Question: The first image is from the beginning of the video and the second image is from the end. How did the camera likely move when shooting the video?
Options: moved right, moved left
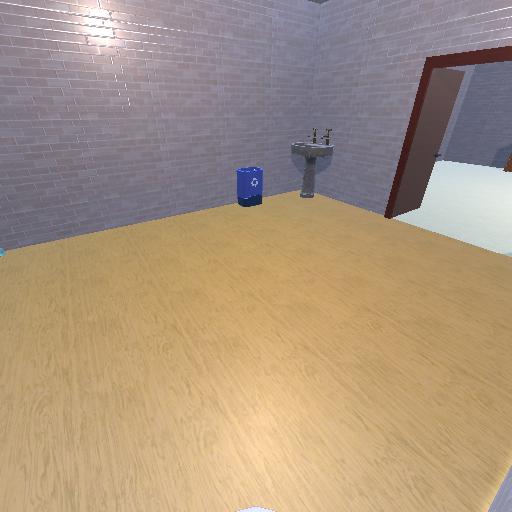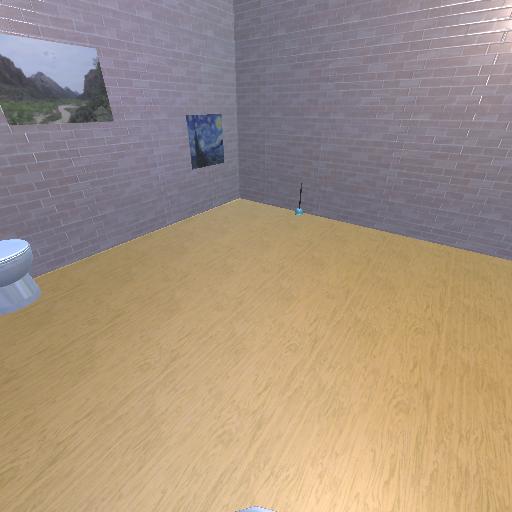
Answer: moved right